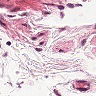
Metastatic tissue present: no